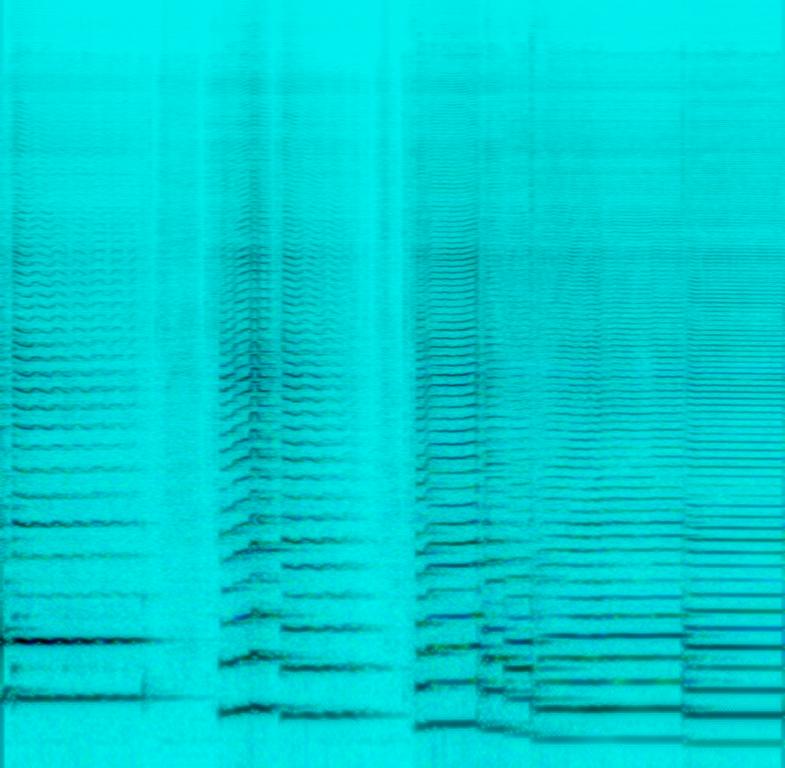
This clip features a saxophone being played. Only one note is played on the instrument and the note fades away. As it fades away, the sound of air being blown through it can be heard. There are no other instruments in this song. There are no voices in this song. This song can be played in an instructional video.